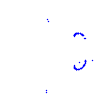
Particle: proton